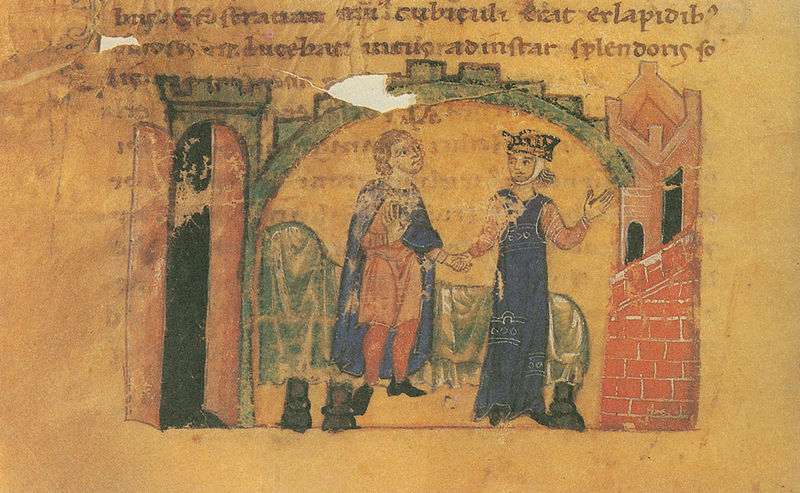
Titel: Alexanderroman
Institution: Leipzig, Stadtbibliothek
Schlagwörter: blau, hand, mann, grün, ausschnitt, frau, schwarz, rot, tuch, malerei, architektur, hände, mantel, krone, pferd, turm, schrift, papier, sofa, bogen, risse, ziegel, king, window, talking, detail, bed, bett, tor, zinnen, offen, buch, burg, türme, abschied, seite, text, ritter, tinte, pergament, mittelalter, königin, geöffnet, castle, illustration, miniatur, burgfräulein, boots, purpur, door, cape, latein, beschriftet, ink, bricks, buchmalerei, page, faded, fragment, queen, damaged, alexanderroman